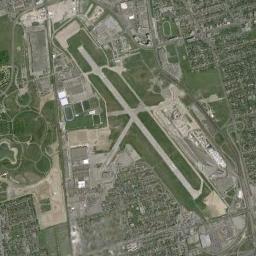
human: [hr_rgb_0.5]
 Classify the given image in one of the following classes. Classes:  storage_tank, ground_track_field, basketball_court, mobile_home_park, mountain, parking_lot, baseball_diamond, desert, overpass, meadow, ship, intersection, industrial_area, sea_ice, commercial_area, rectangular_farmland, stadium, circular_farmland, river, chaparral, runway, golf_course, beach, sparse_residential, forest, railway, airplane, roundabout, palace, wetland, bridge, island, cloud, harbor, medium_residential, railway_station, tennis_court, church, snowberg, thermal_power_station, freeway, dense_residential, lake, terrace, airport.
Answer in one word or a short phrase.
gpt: airport